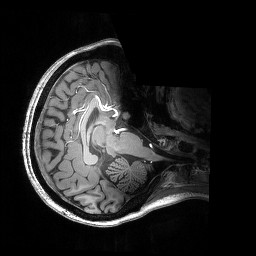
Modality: T1w
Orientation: axial